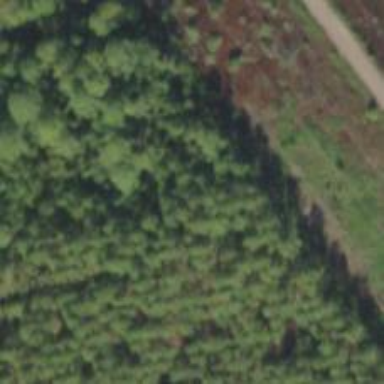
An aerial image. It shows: Woodland with needle-leaved trees.